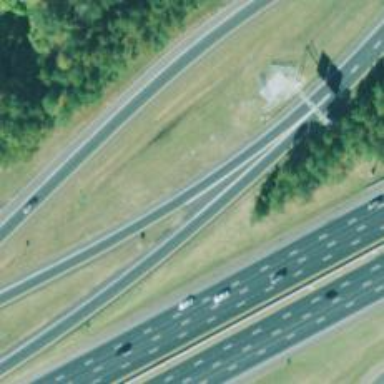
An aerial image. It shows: Motorway link.